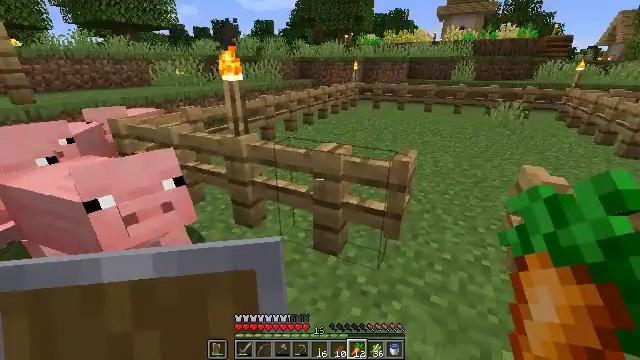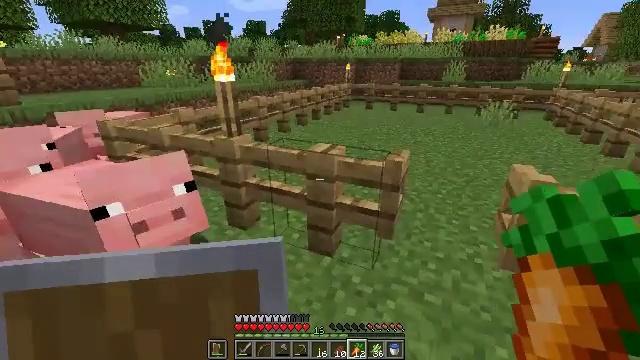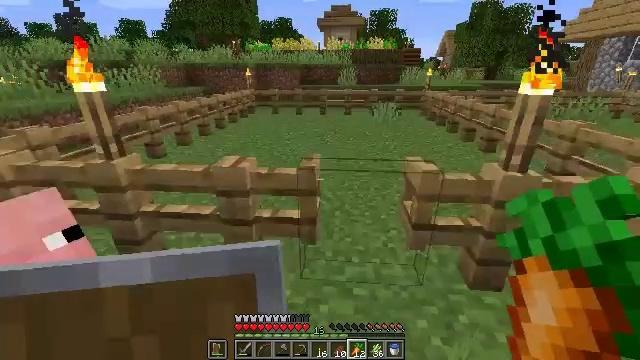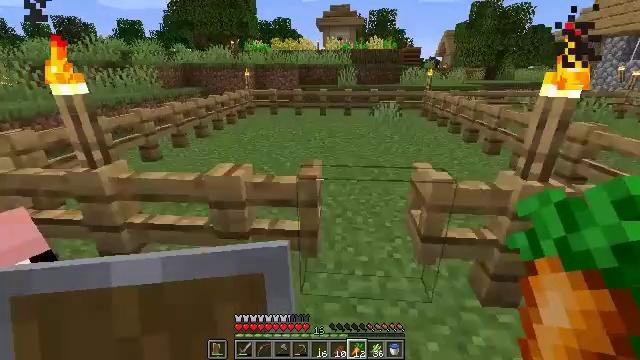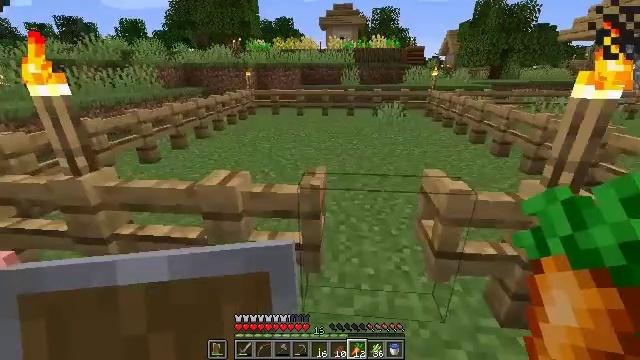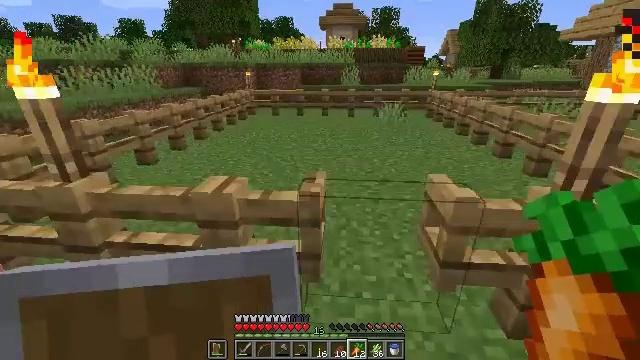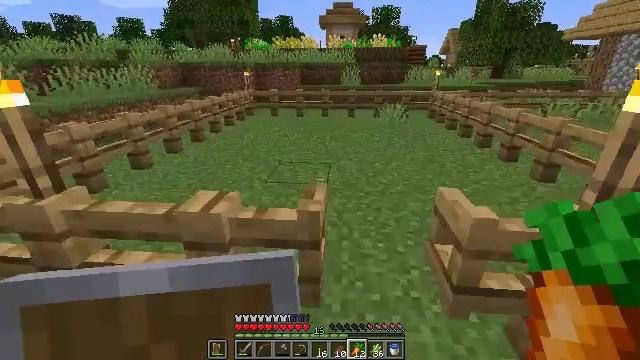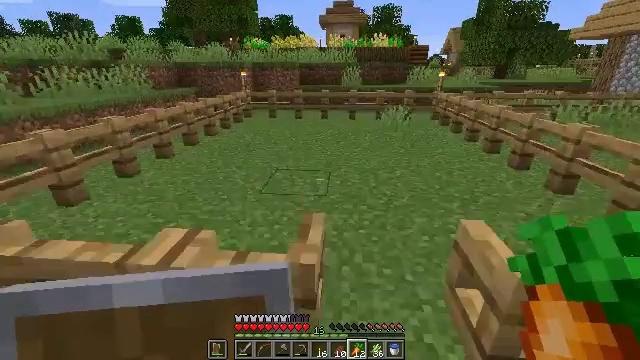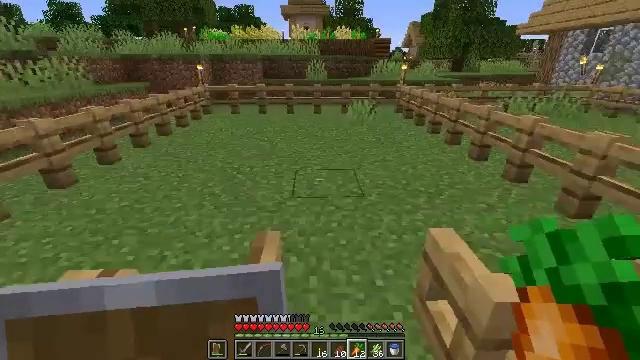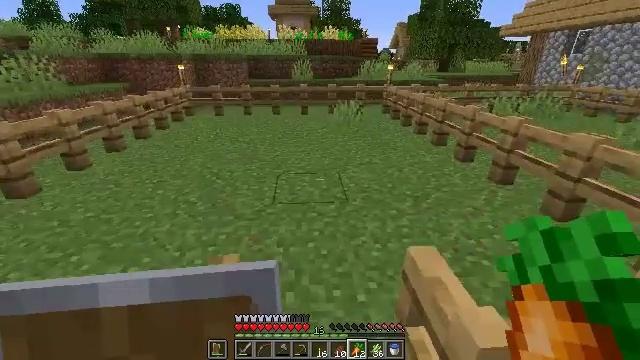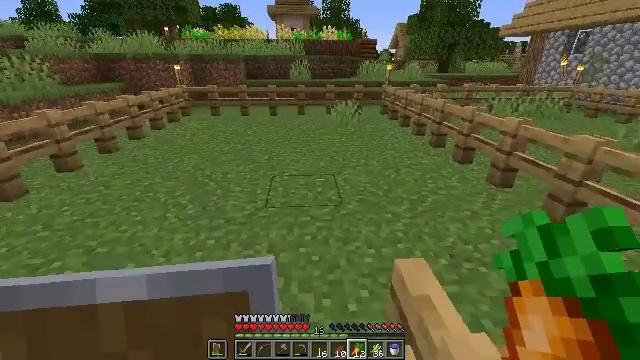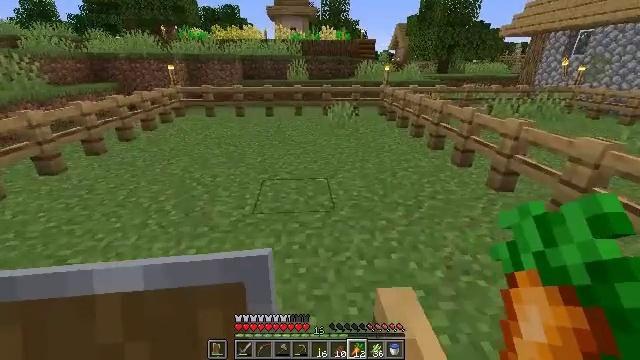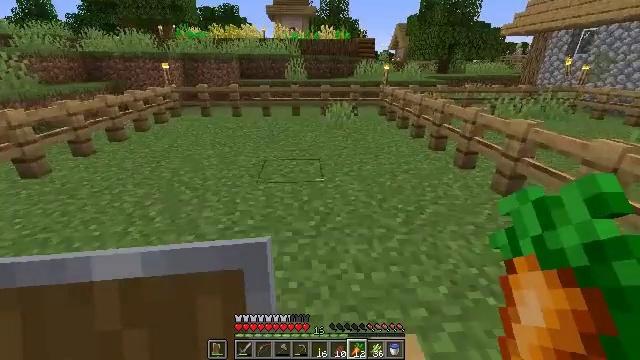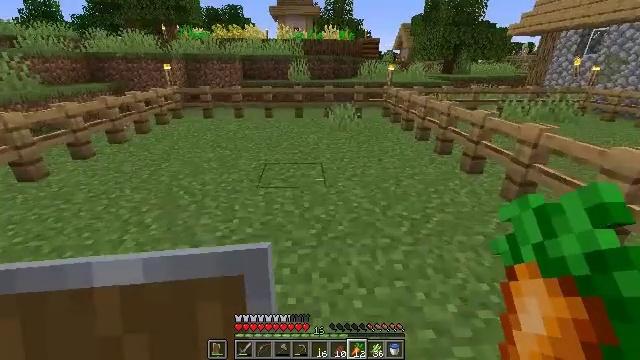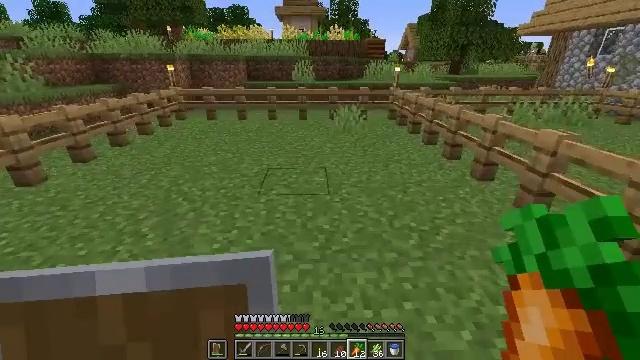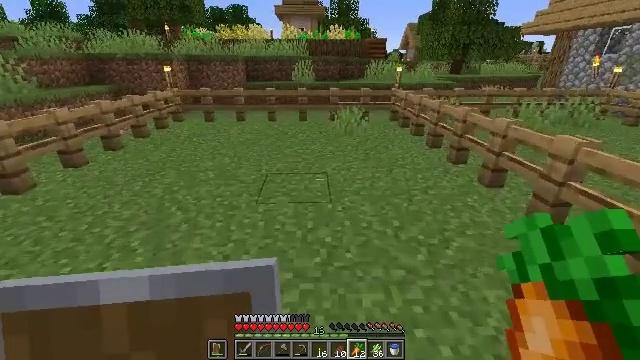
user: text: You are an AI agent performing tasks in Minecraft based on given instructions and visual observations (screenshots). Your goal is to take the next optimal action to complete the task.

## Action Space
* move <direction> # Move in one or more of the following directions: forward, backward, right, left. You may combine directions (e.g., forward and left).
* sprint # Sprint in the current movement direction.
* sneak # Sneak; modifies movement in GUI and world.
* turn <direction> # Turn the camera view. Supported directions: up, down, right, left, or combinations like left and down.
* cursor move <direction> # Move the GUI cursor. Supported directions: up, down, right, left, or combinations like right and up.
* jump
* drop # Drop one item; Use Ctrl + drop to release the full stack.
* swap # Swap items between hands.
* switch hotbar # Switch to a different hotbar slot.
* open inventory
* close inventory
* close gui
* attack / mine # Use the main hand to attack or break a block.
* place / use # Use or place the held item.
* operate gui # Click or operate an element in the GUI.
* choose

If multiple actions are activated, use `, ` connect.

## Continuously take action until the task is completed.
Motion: motion action
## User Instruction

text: Retrieve carrots by attacking the plant.
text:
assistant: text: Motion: turn right
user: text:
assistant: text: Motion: move forward, turn right and up
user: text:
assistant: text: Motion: move forward
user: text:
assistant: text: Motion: move forward
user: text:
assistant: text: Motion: move forward
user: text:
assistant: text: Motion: move forward
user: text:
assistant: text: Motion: move forward
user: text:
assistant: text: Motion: move forward and move right, turn right and down
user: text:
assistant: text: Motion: move forward and move right, turn right
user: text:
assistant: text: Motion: move forward and move right
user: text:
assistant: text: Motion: move forward
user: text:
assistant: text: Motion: move forward
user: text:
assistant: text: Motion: move forward
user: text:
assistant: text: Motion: move forward, turn left
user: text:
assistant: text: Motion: move forward
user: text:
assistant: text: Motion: move forward
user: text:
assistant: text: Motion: move forward
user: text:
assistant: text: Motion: move forward
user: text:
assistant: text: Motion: move forward
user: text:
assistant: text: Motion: move forward
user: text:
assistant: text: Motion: move forward
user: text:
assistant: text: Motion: move forward
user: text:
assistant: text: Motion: move forward
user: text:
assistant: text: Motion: move forward
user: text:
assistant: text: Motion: move forward
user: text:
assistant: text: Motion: move forward
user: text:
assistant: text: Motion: move forward
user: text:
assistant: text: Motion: move forward
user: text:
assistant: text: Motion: move forward
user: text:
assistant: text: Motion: move forward